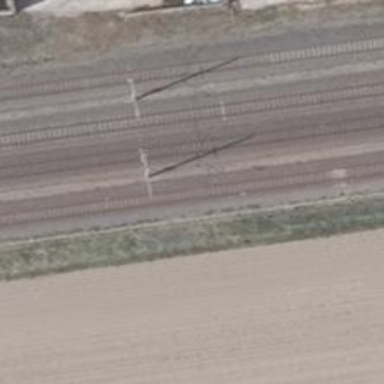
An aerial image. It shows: Milestone along the railway with catenary mast.